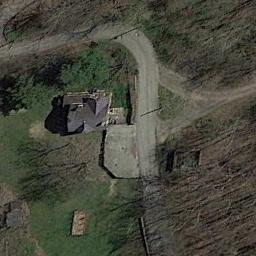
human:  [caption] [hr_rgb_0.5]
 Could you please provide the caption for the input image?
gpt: There is a house by the road, with a few trees behind it and it looks a little lonely.

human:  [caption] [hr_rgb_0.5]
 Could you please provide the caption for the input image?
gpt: There are several roads beside the sparse residential .

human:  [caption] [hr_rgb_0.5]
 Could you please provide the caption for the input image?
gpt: The sparse residential is on the grass next to the bare land .

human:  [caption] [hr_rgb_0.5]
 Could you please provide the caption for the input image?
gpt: There are several grey houses in a sparse residential area and a road .

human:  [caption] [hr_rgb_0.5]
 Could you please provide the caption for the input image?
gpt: A sparse residential area with a black building and many withered trees .